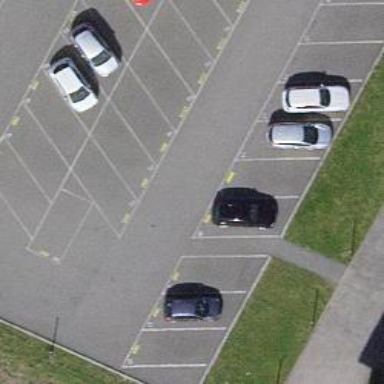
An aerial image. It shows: Parking aisle designated as service road.